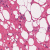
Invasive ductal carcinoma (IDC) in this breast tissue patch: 0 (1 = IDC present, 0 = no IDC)